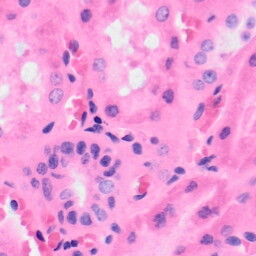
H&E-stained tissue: Kidney